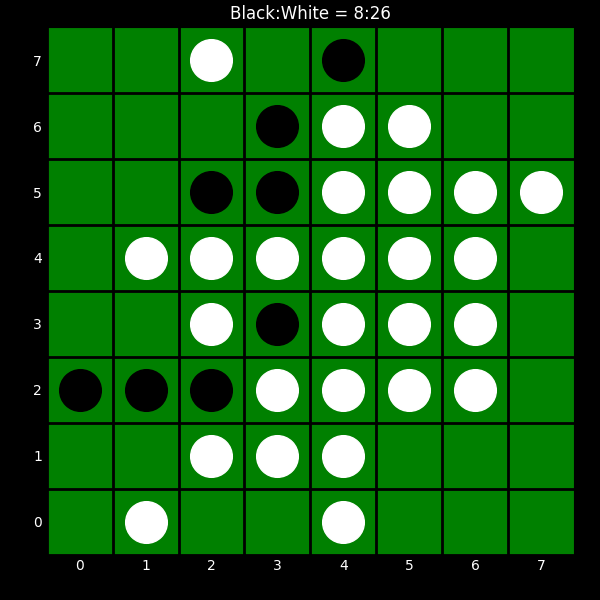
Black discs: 8
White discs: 26